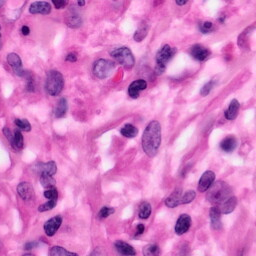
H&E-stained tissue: Pancreatic